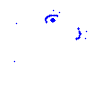
Particle: kaon